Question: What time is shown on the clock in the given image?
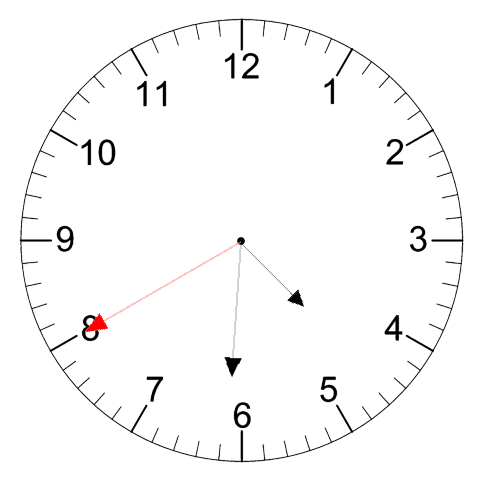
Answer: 04:30:40